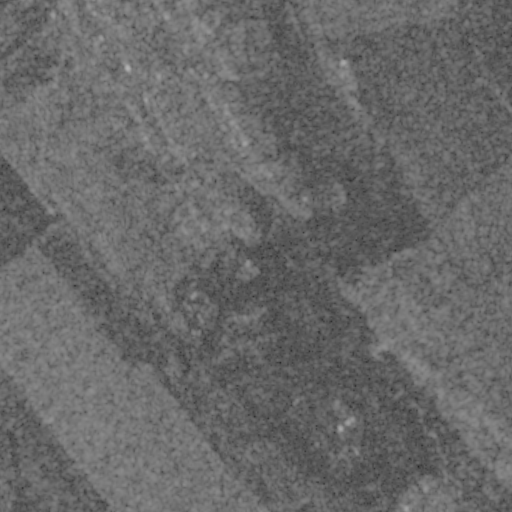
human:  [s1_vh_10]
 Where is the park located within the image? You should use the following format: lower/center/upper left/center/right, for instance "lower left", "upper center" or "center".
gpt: The park is located in the upper left of the image.
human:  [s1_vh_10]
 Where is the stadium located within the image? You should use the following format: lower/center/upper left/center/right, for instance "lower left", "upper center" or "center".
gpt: The stadium is located in the upper left of the image.
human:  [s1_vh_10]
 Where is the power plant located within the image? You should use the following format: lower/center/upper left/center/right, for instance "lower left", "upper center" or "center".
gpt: There is no power plant in the image.

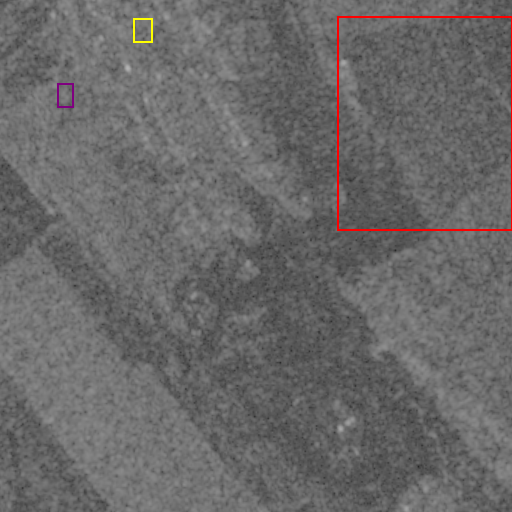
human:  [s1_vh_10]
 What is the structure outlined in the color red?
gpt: The structure outlined in red is a crop field.
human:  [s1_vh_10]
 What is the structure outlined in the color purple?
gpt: The structure outlined in purple is a park.
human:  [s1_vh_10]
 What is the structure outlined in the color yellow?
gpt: The structure outlined in yellow is a stadium.
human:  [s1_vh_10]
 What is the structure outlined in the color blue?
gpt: There is no blue outline.